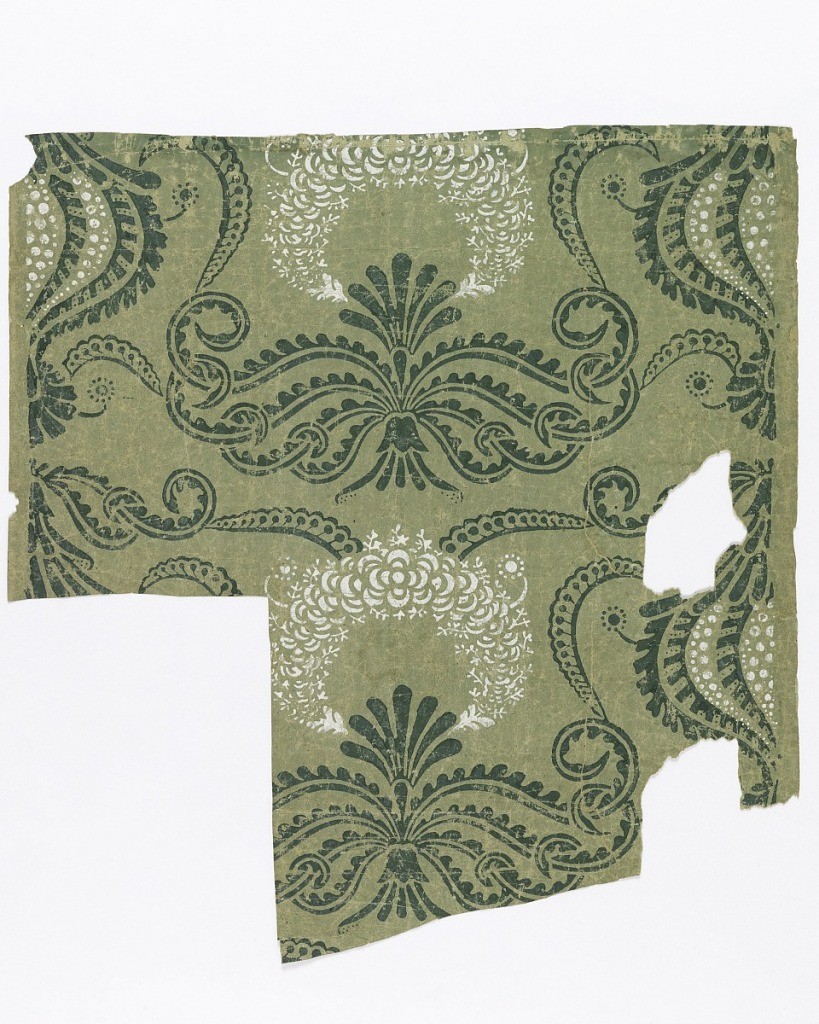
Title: Sidewall
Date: ca. 1830
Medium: Printed in green and white on light green ground
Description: Portion of a paper with alternating columns of large-scale motifs of pomegranates and anthemions, with conventionalized flower garlands.  Printed in green and white on light green ground.